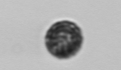
Label: Dinophyceae